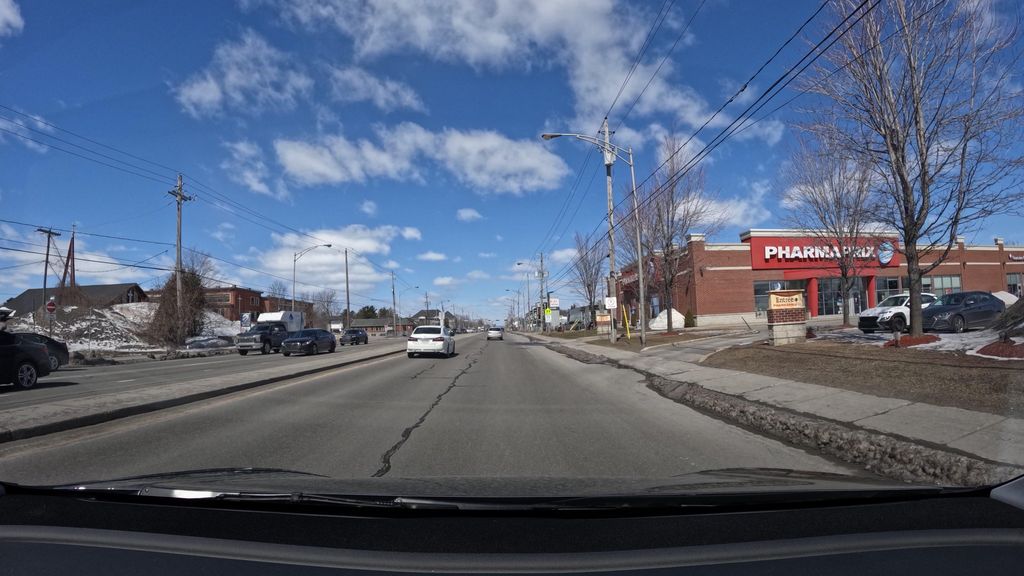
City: montreal